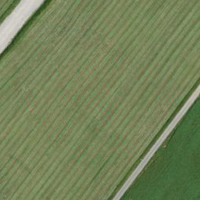
EUNIS habitat code: 56
Species observed at this site:
Emberiza calandra
Alauda arvensis
Ardea alba
Linaria cannabina
Emberiza citrinella
Phasianus colchicus
Saxicola rubicola
Lanius collurio
Buteo buteo
Falco tinnunculus
Sylvia atricapilla
Turdus merula